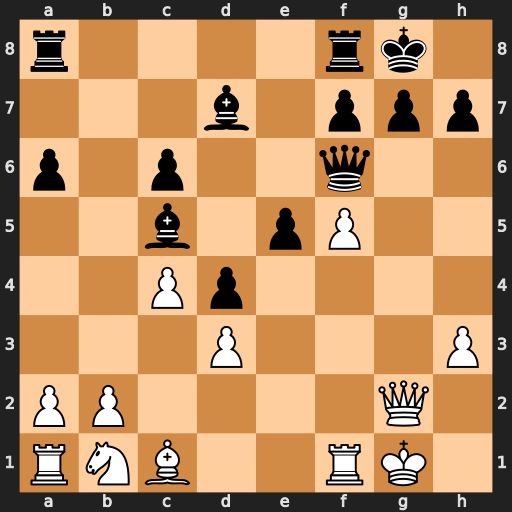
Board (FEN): r4rk1/3b1ppp/p1p2q2/2b1pP2/2Pp4/3P3P/PP4Q1/RNB2RK1
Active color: w
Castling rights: -
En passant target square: -
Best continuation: Bg5 Qxf5 Rxf5